Interaction volume radius: 10 \u00c5
Interaction volume height: 20 \u00c5
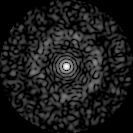
Disorder parameter: 0.8276